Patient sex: M
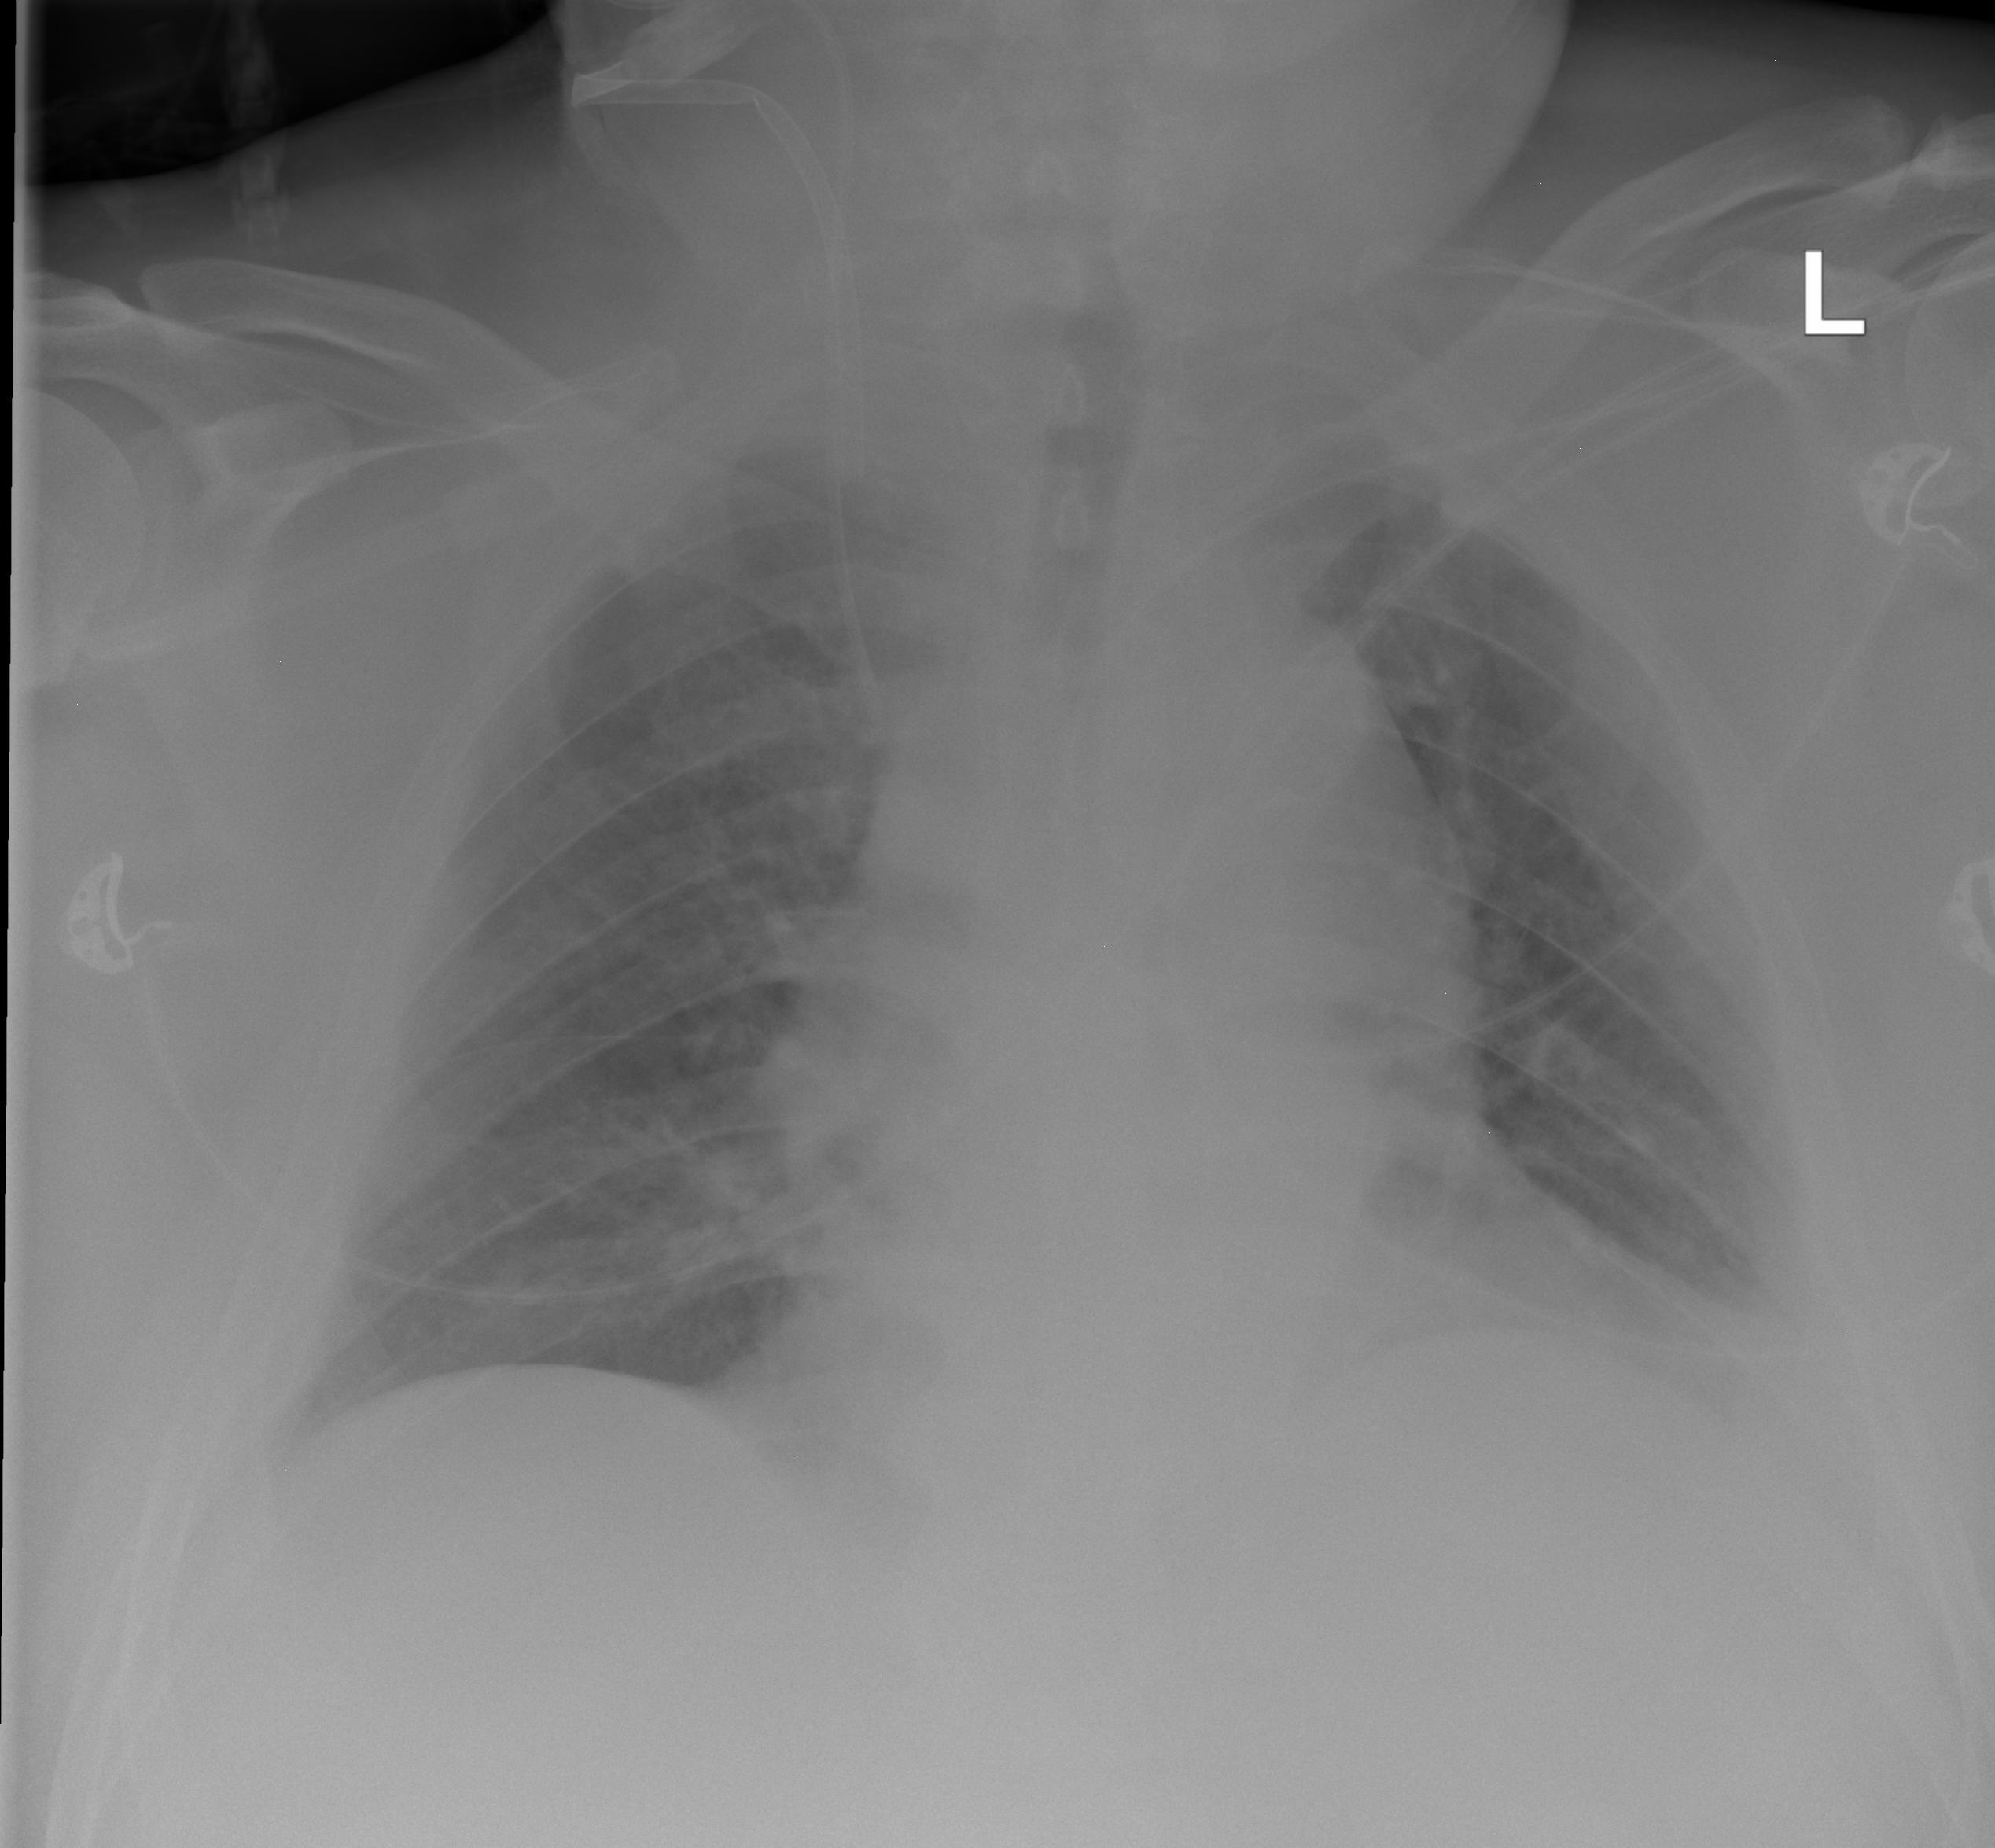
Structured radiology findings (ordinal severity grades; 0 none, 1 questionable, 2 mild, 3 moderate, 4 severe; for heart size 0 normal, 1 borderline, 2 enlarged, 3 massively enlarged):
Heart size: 0
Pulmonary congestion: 1
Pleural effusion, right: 0
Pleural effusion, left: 0
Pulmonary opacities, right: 0
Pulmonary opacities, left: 0
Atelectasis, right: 1
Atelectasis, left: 1